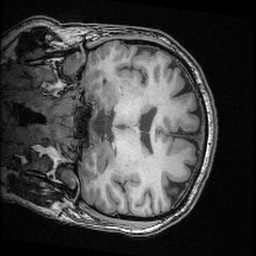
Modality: T1w
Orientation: coronal
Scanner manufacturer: ge
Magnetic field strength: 3 T
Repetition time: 0.008572 s
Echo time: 0.003384 s